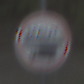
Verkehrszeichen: Mautpflicht
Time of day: Midday
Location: Outdoor (Suburban)
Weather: Overcast
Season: NotSpecified
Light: Natural